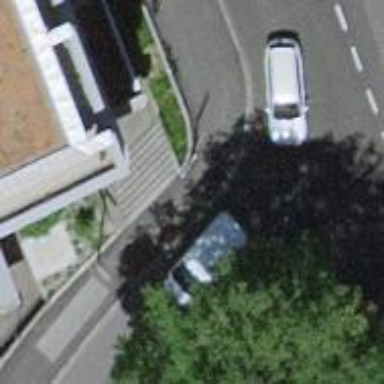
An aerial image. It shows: Kerb serving as barrier.